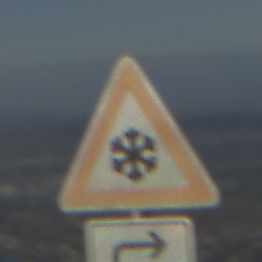
Verkehrszeichen: SchneeOderEisglaette
Zusatzzeichen unten: RichtungsangabeDurchPfeile5
Umgebung: Outdoor, Nature
Tageszeit: SunriseSunset
Wetter: PartlyCloudy
Licht: Natural
Jahreszeit: NotSpecified
Kontrast: HighContrast